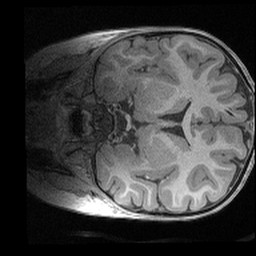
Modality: T1w
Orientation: coronal
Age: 4
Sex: male
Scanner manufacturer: siemens
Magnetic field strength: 3 T
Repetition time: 2.53 s
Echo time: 0.00164 s